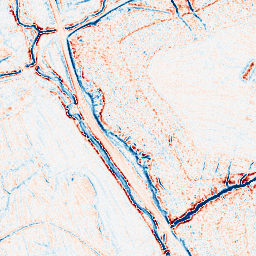
Category: edge_preserving
Decomposition family: anisotropic_diffusion
Decomposition parameters: iterations: 20
kappa: 50
gamma: 0.05
Upsampling method: cubic_mitchell
Upsampling parameters: scale: 4
Upsampling scale: 4